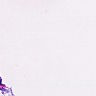
Metastatic tissue present: no